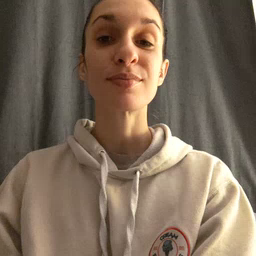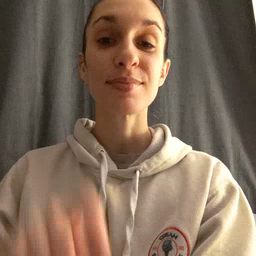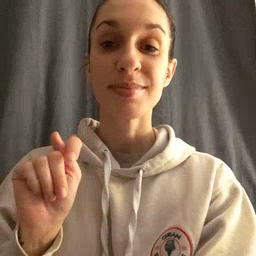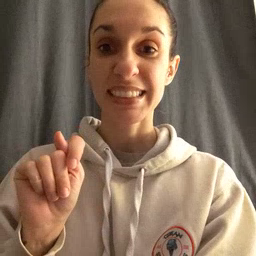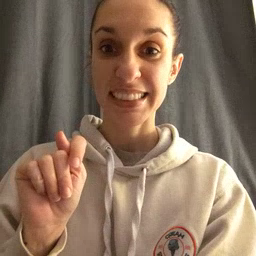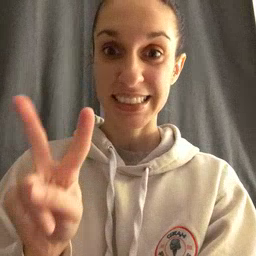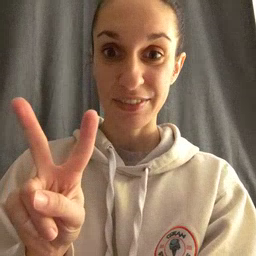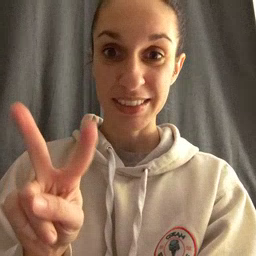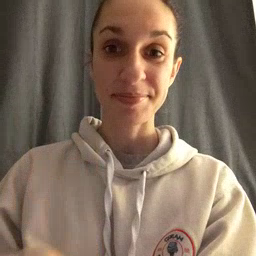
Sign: TV